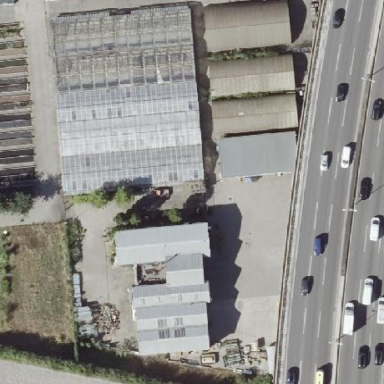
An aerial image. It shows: Greenhouse building designed for botanical or agricultural purposes.